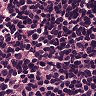
Metastatic tissue present: no